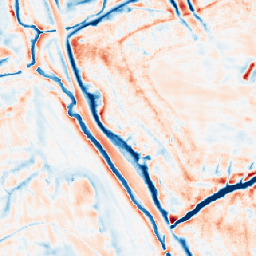
Category: edge_preserving
Decomposition family: bilateral
Decomposition parameters: d: 21
sigma_color: 25
sigma_space: 150
Upsampling method: area
Upsampling parameters: scale: 4
Upsampling scale: 4